Question: I need is a simple VBA code which will tell me the names of months between two dates and respective days in those months, like this below. It should automatically add rows if needed between two dates.
If anyone can write a code for excel VBA, I would be so thankful.
'''
START DATE 20/10/2017 END DATE 15/10/2018
Oct-17 11
Nov-17 30
Dec-17 31
Jan-18 31
Feb-18 28
Mar-18 31
Apr-18 30
May-18 31
Jun-18 30
Jul-18 31
Aug-18 31
Sep-18 30
Oct-18 15
'''

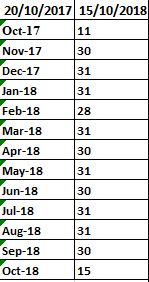
Answer: In the First Column put this and copy down:
'''
=IF(DATE(YEAR($A$1),MONTH($A$1)+ROW(1:1)-1,1)<$B$1,DATE(YEAR($A$1),MONTH($A$1)+ROW(1:1)-1,1),"")
'''
Then in the next Column put:
'''
=IF(A2<>"",IF(AND(MONTH(A2)=MONTH($A$1),YEAR(A2)=YEAR($A$1)),EOMONTH(A2,0)-$A$1,IF(AND(MONTH(A2)=MONTH($B$1),YEAR(A2)=YEAR($B$1)),$B$1-EOMONTH(A2,-1),DAY(EOMONTH(A2,0)))),"")
'''
And copy down.
<URL>
You will need to format the First column 'mmm-yy'